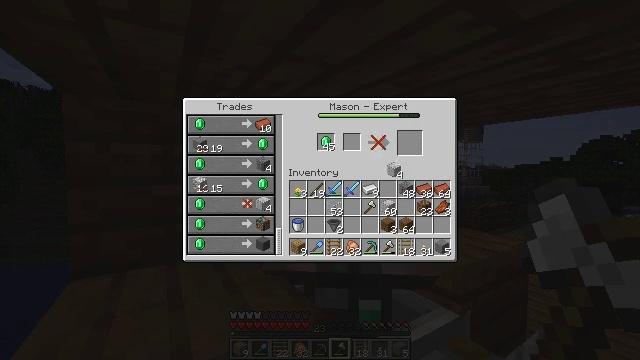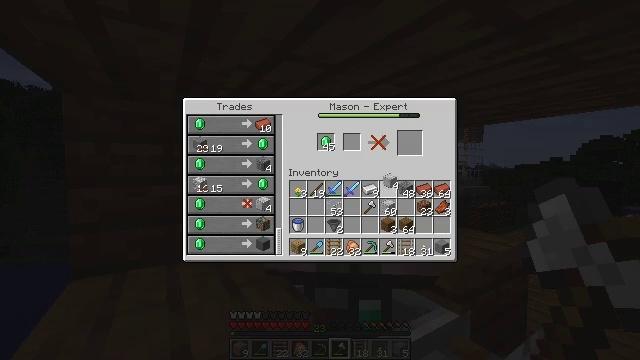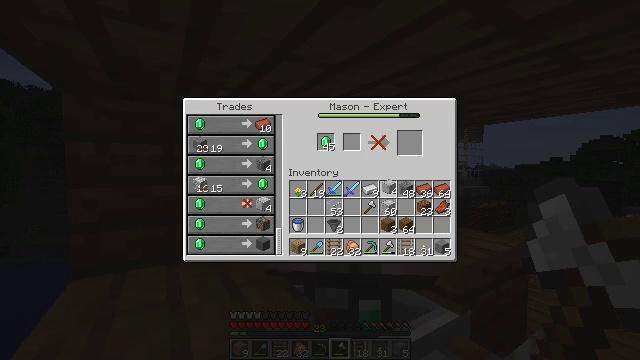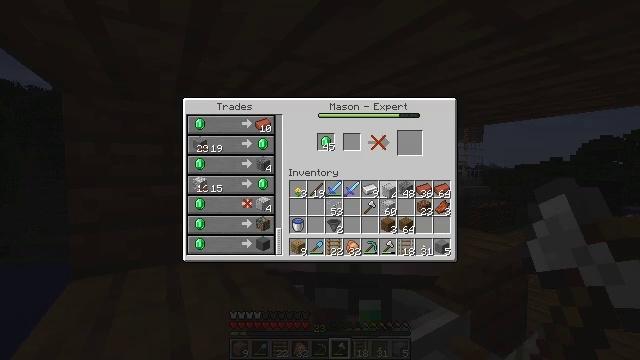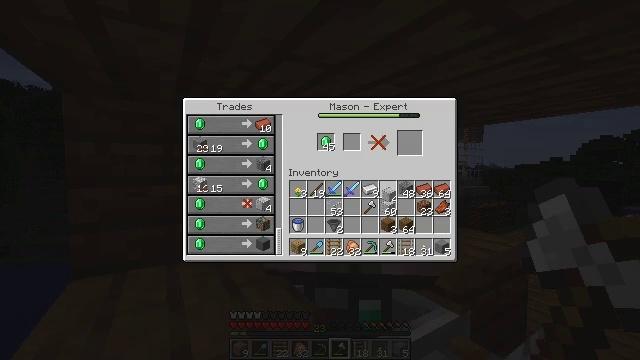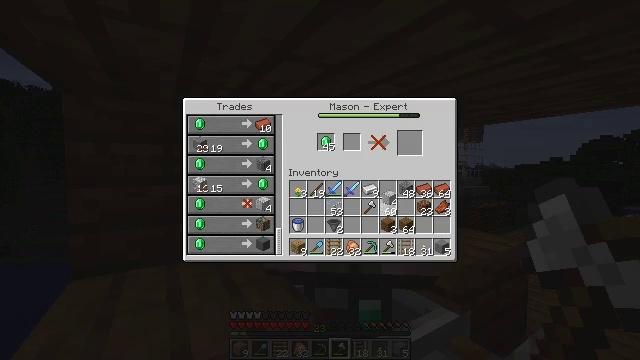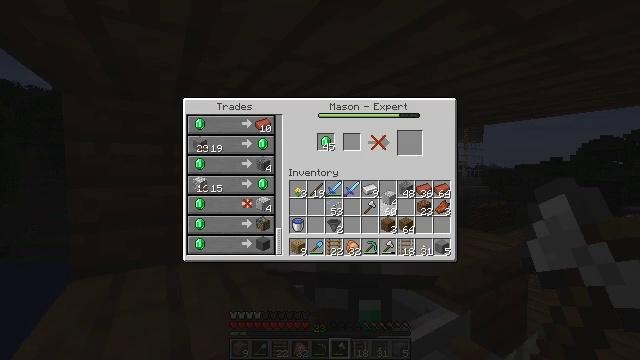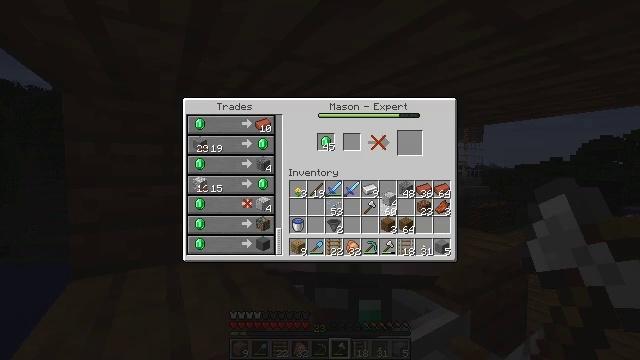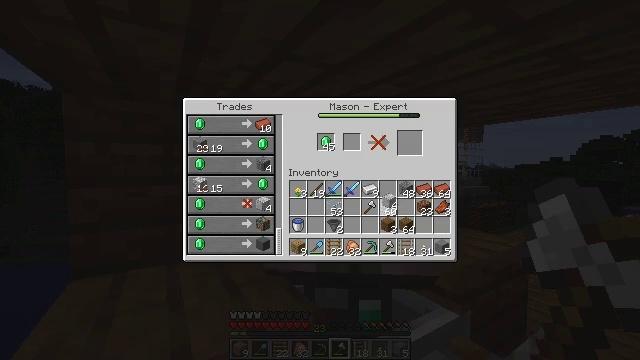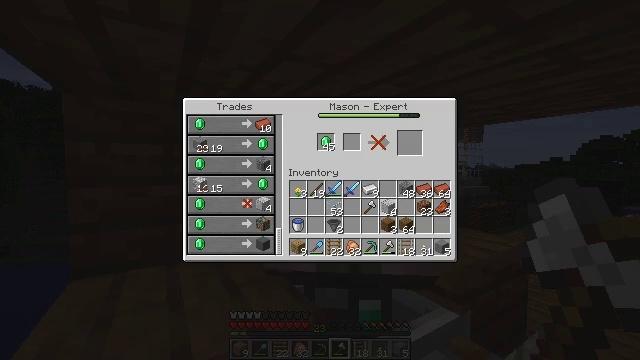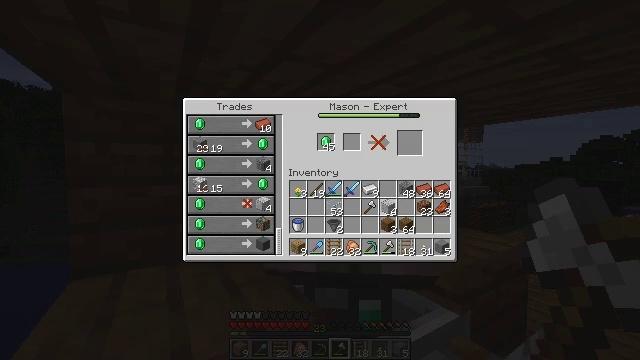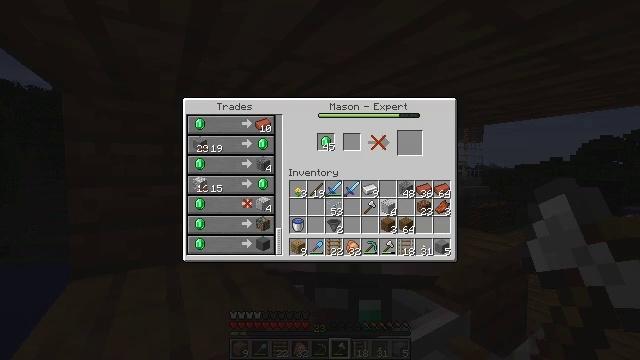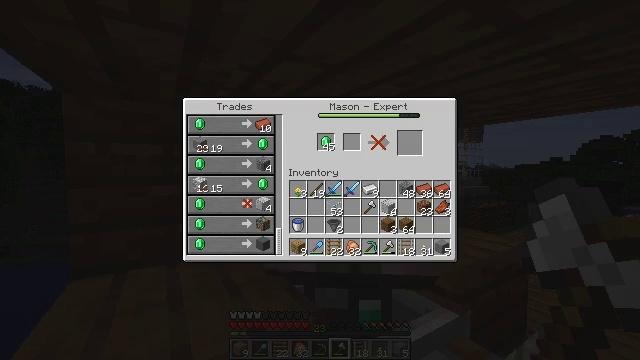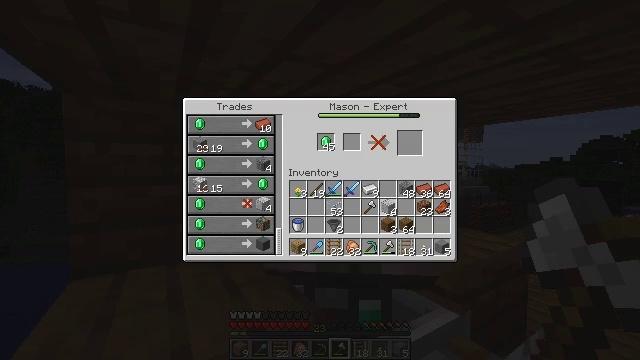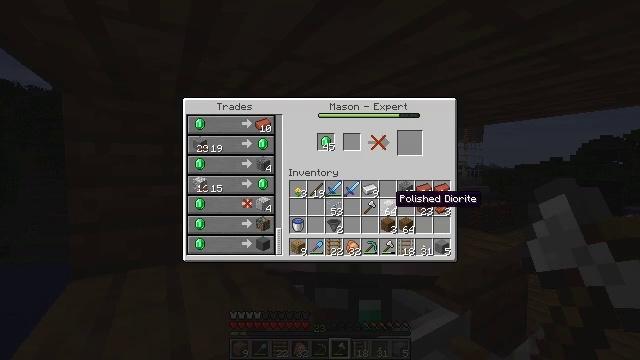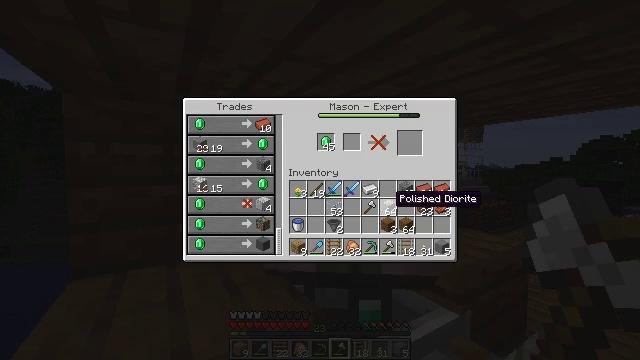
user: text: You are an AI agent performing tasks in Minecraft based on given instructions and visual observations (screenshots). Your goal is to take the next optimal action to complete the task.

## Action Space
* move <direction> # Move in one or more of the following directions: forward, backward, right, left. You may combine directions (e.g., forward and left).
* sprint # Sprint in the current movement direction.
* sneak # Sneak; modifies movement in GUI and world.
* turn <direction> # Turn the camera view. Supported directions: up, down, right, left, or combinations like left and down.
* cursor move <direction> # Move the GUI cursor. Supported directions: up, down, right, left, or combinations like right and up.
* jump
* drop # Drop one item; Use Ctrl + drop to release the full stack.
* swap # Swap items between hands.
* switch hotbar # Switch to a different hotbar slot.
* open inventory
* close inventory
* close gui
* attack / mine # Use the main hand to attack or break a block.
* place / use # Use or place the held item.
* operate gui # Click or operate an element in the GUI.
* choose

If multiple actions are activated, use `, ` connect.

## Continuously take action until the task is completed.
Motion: motion action
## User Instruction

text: Put terracotta and cyan dye in the crafting grid to get cyan terracotta.
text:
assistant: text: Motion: cursor move down, open gui
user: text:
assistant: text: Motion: no_op
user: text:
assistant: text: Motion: no_op
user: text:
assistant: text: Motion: no_op
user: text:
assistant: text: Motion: no_op
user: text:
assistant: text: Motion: no_op
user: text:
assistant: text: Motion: no_op
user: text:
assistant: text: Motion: no_op
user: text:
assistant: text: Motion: no_op
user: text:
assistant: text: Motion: no_op
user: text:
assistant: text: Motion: operate gui
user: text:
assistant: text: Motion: operate gui
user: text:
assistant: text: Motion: operate gui
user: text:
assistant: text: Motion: no_op
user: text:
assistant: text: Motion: no_op
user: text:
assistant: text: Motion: no_op
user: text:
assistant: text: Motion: no_op
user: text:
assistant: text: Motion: no_op
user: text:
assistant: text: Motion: no_op
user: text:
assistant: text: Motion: no_op
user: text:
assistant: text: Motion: cursor move up
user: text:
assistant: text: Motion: cursor move up
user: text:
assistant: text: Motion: no_op
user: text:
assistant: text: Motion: no_op
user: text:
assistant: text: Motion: no_op
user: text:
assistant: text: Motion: no_op
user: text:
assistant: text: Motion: no_op
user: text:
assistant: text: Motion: no_op
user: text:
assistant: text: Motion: no_op
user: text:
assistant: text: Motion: no_op